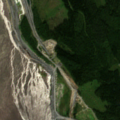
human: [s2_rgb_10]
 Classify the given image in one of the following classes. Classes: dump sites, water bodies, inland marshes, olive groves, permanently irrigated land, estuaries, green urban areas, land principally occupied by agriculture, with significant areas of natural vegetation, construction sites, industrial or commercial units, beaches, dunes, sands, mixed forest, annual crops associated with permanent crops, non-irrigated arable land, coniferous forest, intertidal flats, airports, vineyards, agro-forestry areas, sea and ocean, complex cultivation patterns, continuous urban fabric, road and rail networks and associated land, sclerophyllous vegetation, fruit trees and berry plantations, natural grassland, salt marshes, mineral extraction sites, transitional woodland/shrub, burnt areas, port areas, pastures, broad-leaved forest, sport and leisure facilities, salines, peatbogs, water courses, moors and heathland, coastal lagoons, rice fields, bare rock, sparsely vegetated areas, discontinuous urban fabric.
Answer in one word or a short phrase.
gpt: dump sites, mixed forest, transitional woodland/shrub